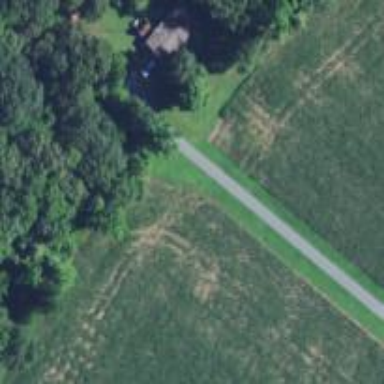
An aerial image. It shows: Driveway leading to service road.